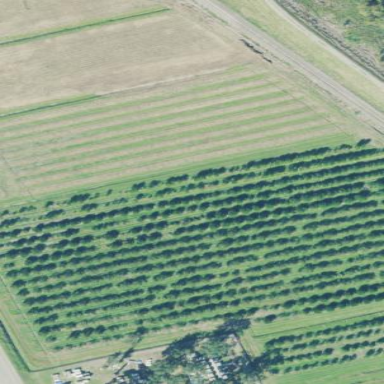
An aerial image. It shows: Orchard.